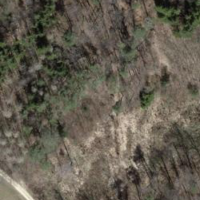
EUNIS habitat code: 41
Species observed at this site:
Campanula glomerata